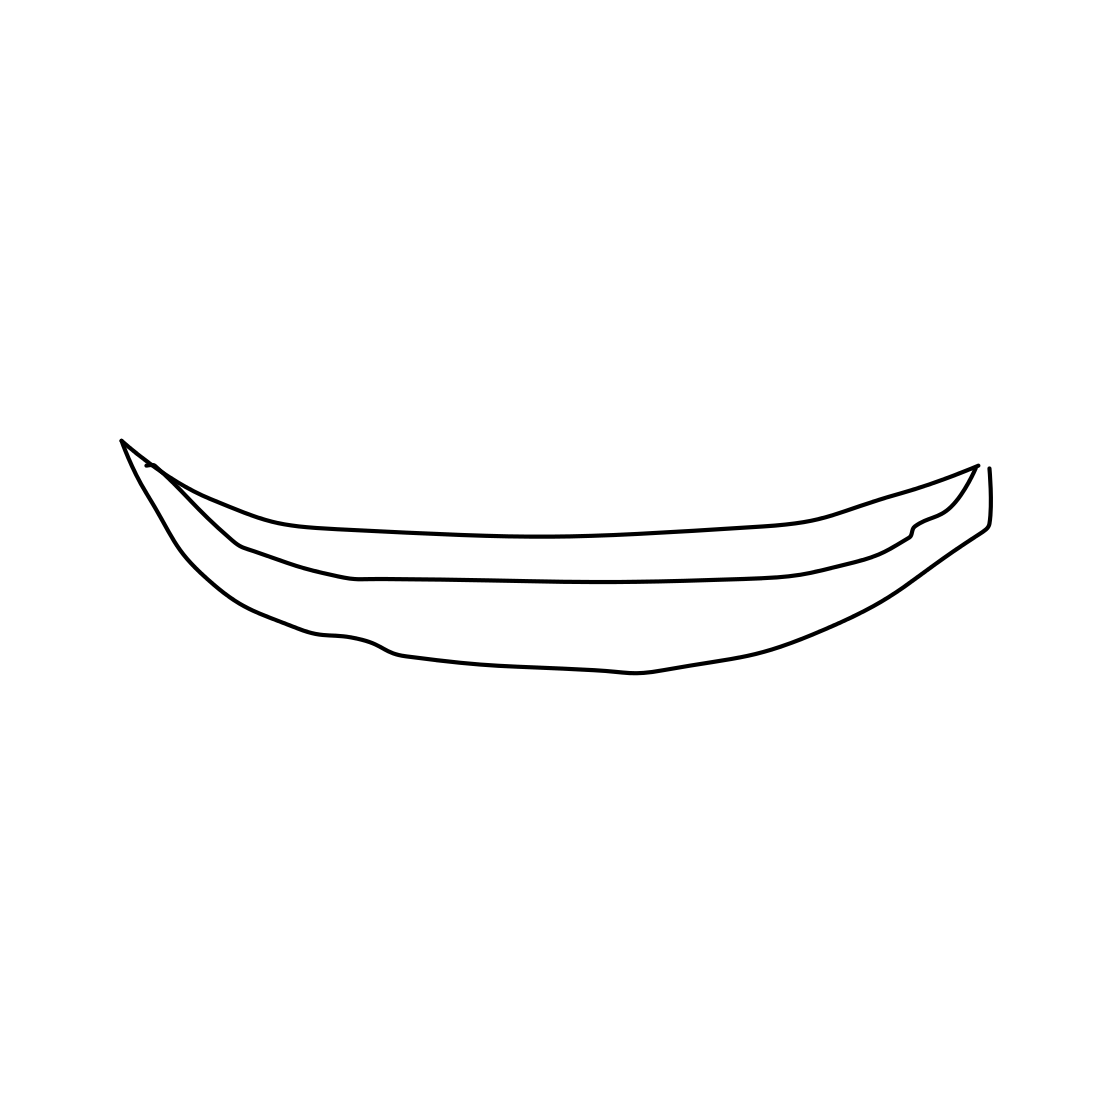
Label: canoe